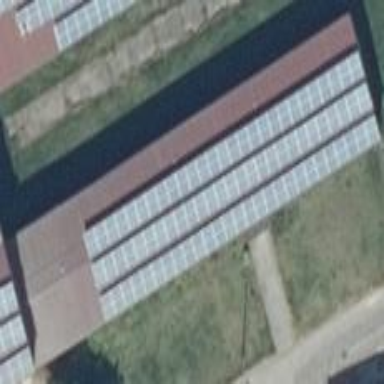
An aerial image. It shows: Building equipped with small solar photovoltaic panel for generating electricity.